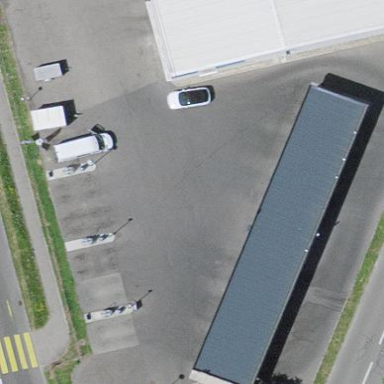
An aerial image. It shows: Building housing car wash facility.